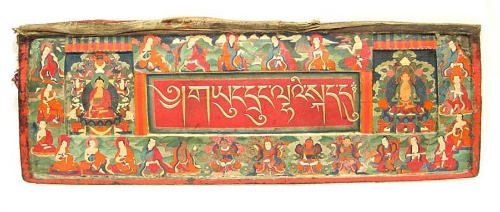
Date: late 17th century
Object type: Folio
Classification: Paintings
Medium: Distemper on board with silk cover
Culture: Tibet
Dimensions: Overall: 8 1/2 x 25 in. (21.6 x 63.5 cm)
Department: Asian Art
Credit line: Purchase, Bequest of Nina Bunshaft, by exchange, 2006
Accession year: 2006
Repository: Metropolitan Museum of Art, New York, NY